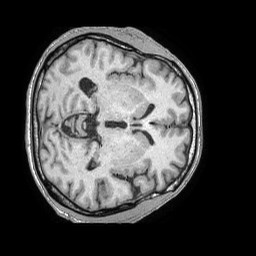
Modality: T1w
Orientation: axial
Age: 62
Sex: male
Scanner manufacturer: philips
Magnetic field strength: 1.5 T
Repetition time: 0.007764 s
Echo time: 0.003615 s